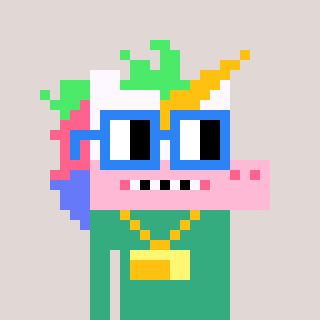
a pixel art character with square blue glasses, a unicorn-shaped head and a teal-colored body on a warm background